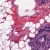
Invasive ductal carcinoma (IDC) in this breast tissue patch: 0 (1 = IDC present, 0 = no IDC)